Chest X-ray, PA view. Patient: 56 years old, sex M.
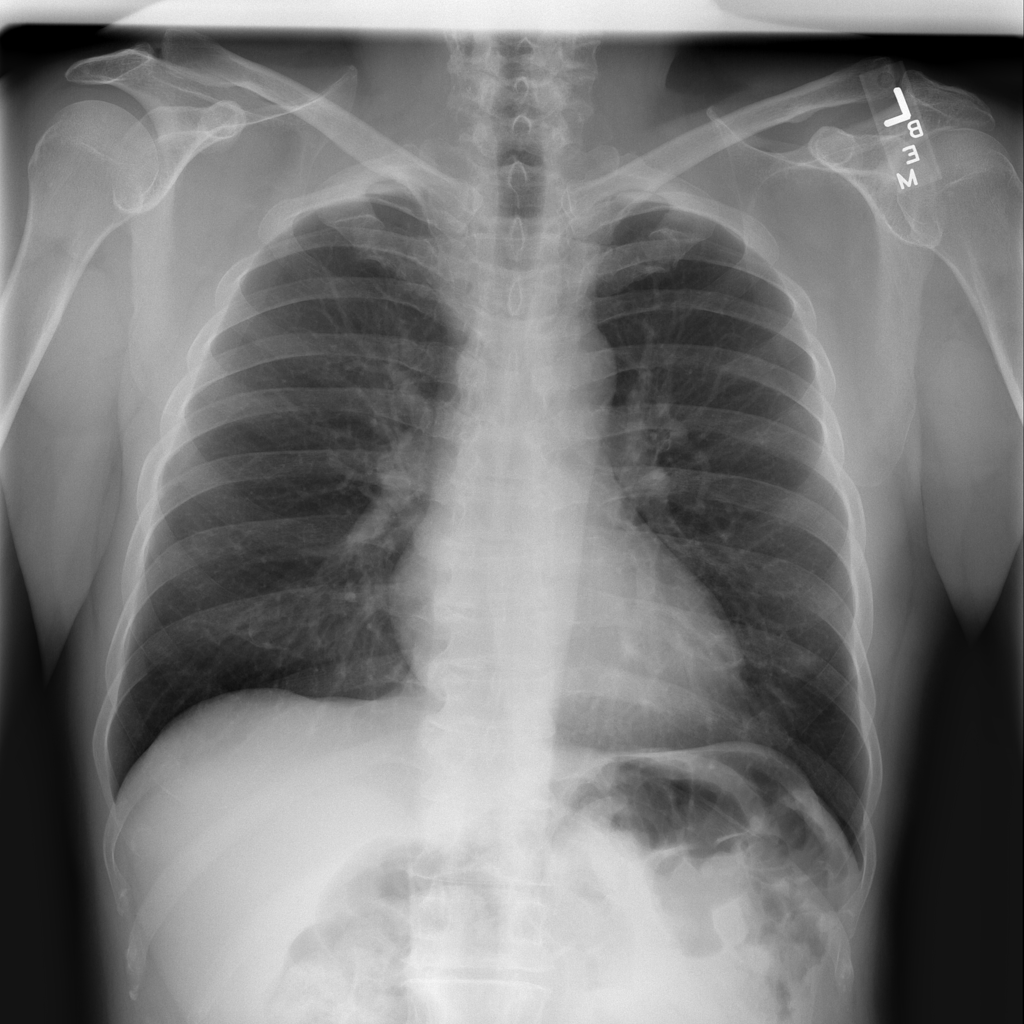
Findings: No Finding